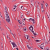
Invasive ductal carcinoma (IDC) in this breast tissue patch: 1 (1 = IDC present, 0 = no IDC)